Question: I have to set a image on wizard dialogue in swt,classpath load this image but image not displayed properly. In my design create a composit in this composit create a lebel.there after in this lebel I want add an image.After that i will create a runnable jar.This jar will be executed with proper image. In my implementation part i have create a resources (src folder) within src folder and in this resources folder kept image which i need.Please find the below code,
'''
File file = new File("resources/Automatics_Logo.png");
Image image = new Image(Display.getDefault(), file.getPath());
Label lblNewLabel_4 = new Label(composite, SWT.NONE);
lblNewLabel_4.setImage(SWTResourceManager.getImage(CheckSystemConfigurationAndInstallation.class,image.toString()));
'''

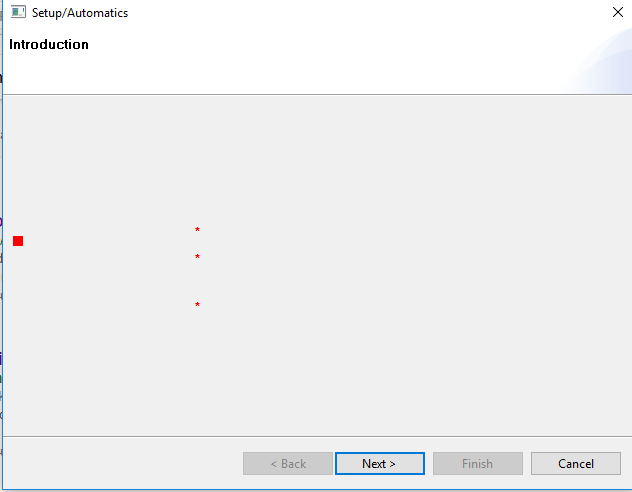
Answer: '''
Image imgSWT=null; // Image class is the SWT Image class
ImageDescriptor imgDesc=null;
java.net.URL imgURL = IntroductionPage.class.getResource("/Automatics_Logo.png");
if (imgURL != null) {
imgDesc = ImageDescriptor.createFromURL(imgURL);
imgSWT = imgDesc.createImage();
'''